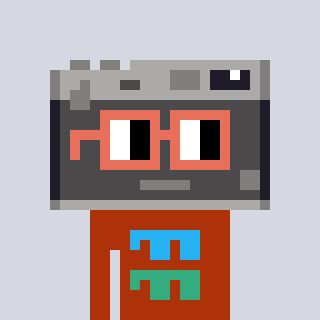
a pixel art character with square orange glasses, a camera-shaped head and a hotbrown-colored body on a cool background